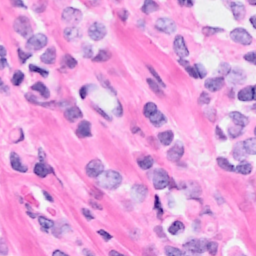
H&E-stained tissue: Breast